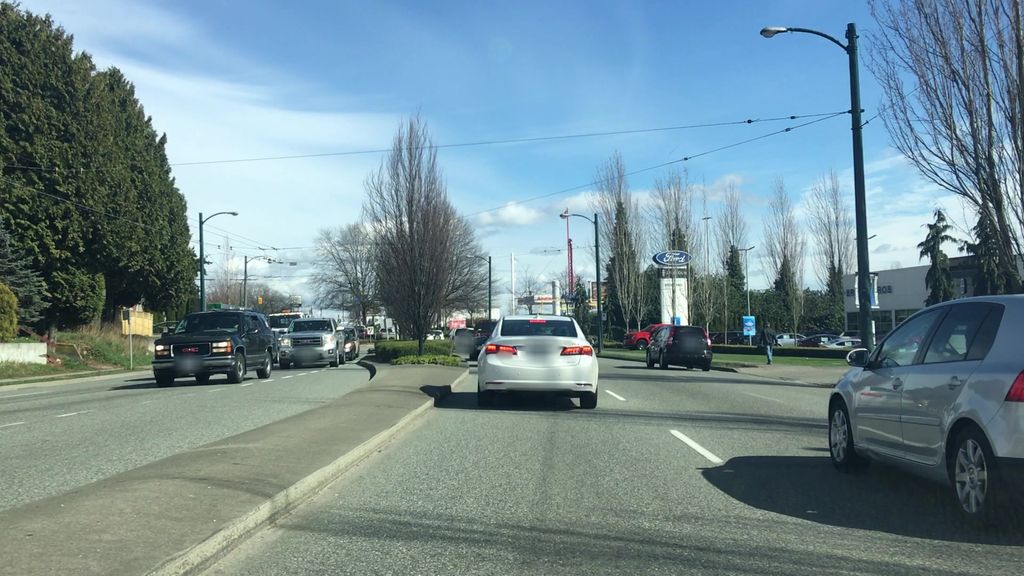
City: vancouver